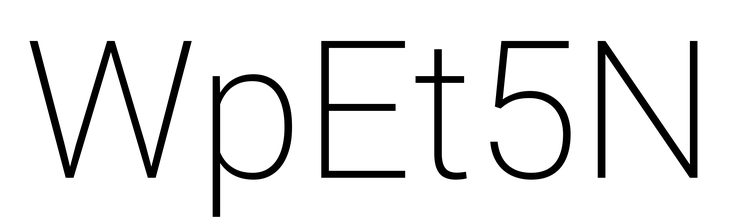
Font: Roboto_ExtraLight